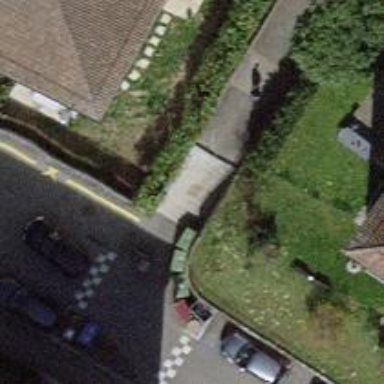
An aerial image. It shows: Asphalt steps along the road.